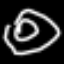
Label: donut